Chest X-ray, PA view. Patient: 31 years old, sex M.
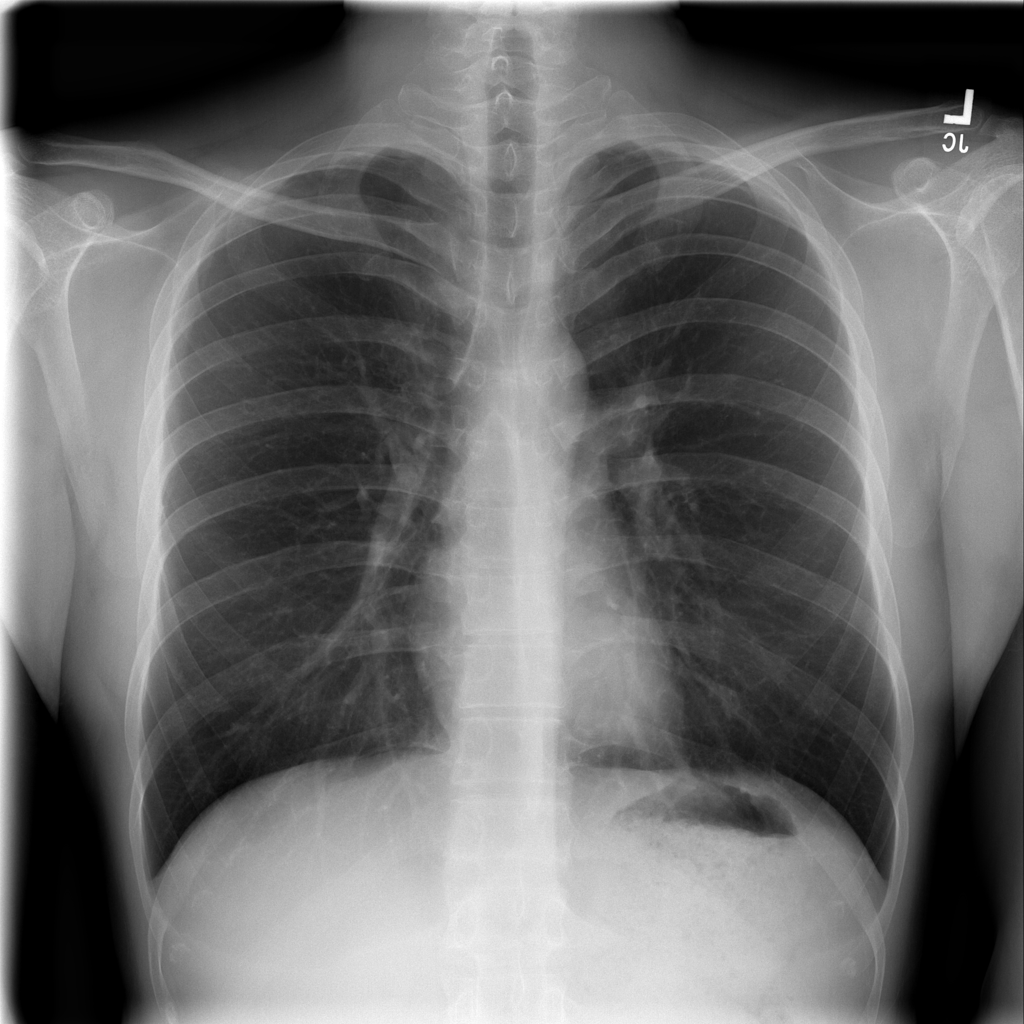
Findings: No Finding